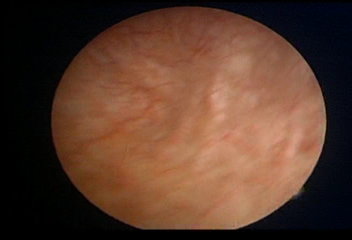
Modality: WLC
Class: Normal mucosa
Bladder cancer association: No